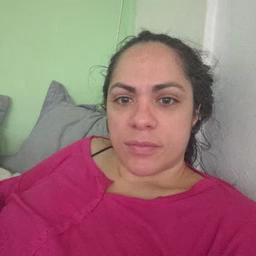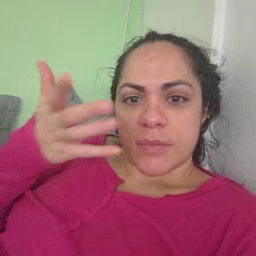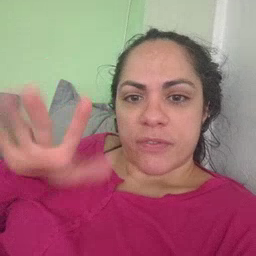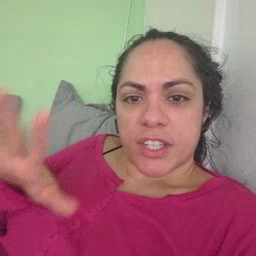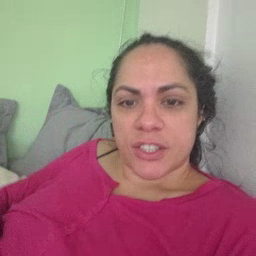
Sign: finish